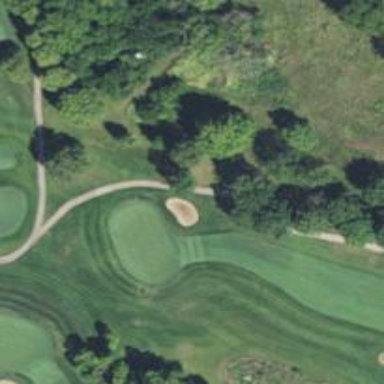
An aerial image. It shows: Service road used as golf cart path.